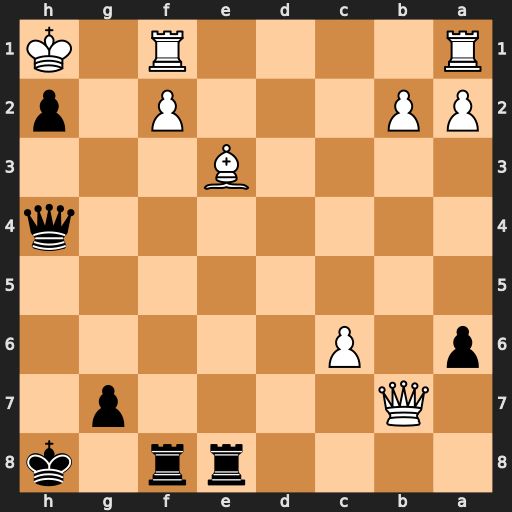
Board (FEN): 4rr1k/1Q4p1/p1P5/8/7q/4B3/PP3P1p/R4R1K
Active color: b
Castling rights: -
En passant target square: -
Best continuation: Qe4+ f3 Rxf3 Rxf3 Qxf3+